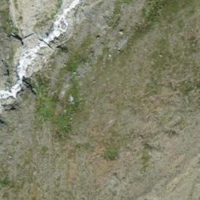
EUNIS habitat code: 48
Species observed at this site:
Adenostyles alliariae